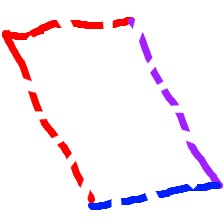
Shape: parallelogram